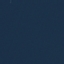
Label: SeaLake